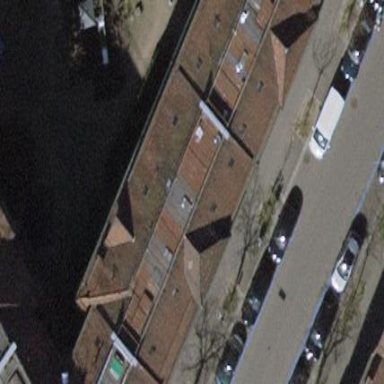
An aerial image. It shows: Gambrel-roofed building with apartments.